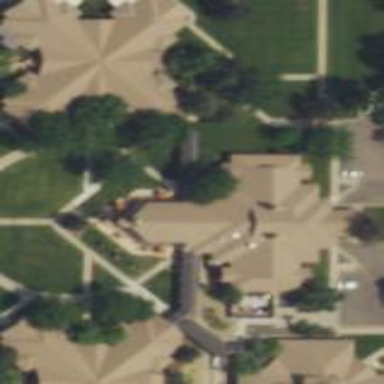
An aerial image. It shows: Building that serves as nursing home.